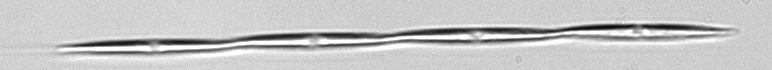
Label: Pseudo-nitzschia